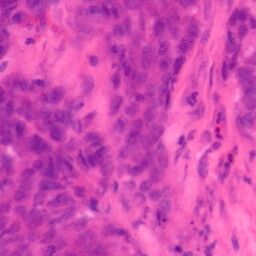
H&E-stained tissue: Colon